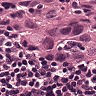
Metastatic tissue present: yes